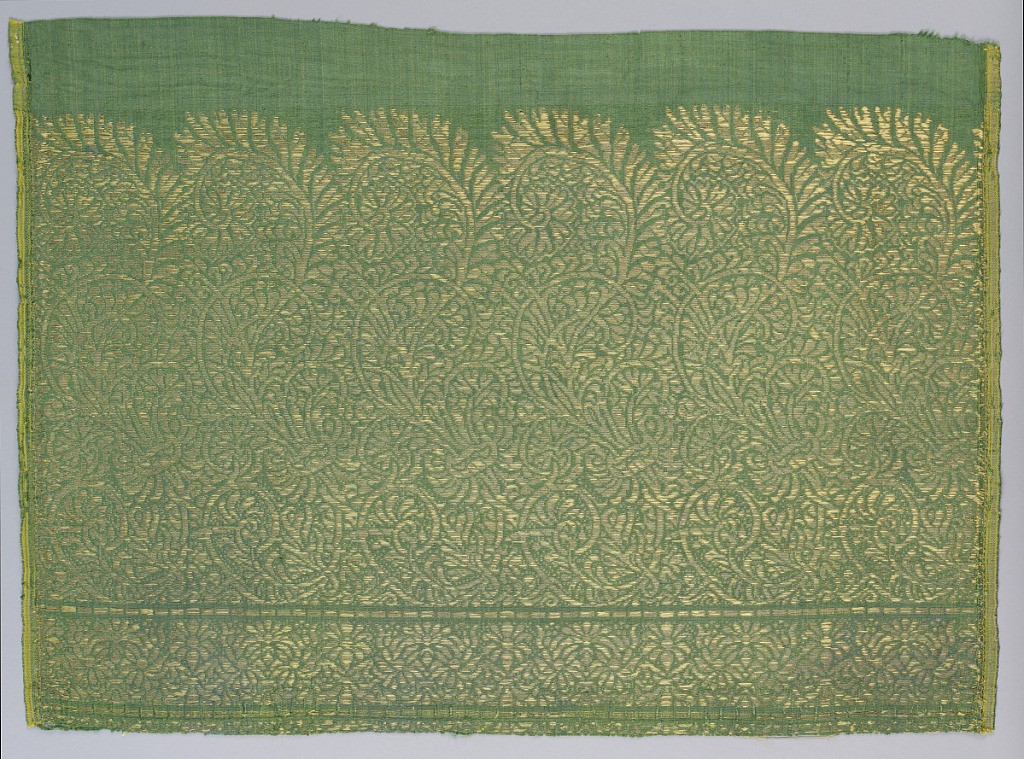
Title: Border
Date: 17th century
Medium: silk, metallic Technique: plain weave with supplementary weft floats forming pattern.
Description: Border design of S-shaped foliate scrolls in gold on green.